Brain MRI, t1w sequence, axial 2D slice.
Patient: age 23, sex F, weight 95 kg, height 1.95 m
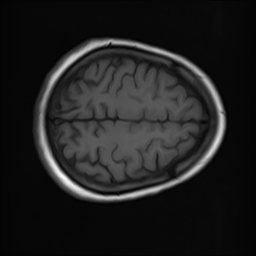